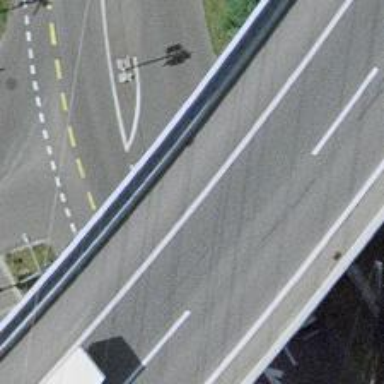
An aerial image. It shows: Road with traffic signals.